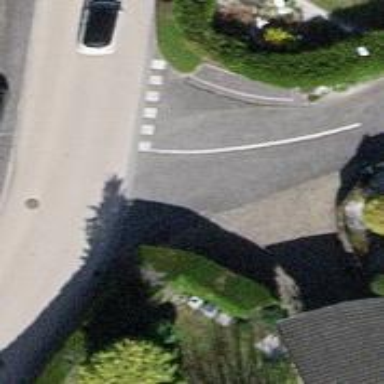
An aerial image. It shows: Road with "give way" sign.